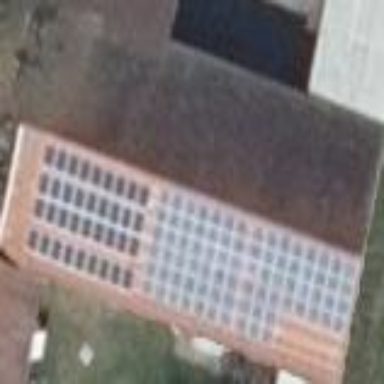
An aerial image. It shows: Building equipped with small solar photovoltaic panel for electricity generation.